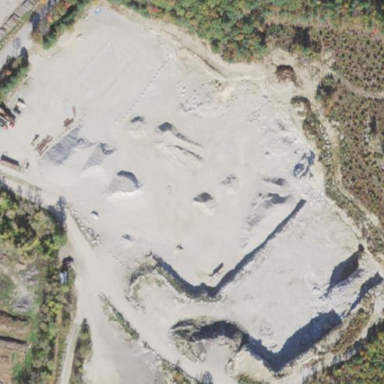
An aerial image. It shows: Quarry area.